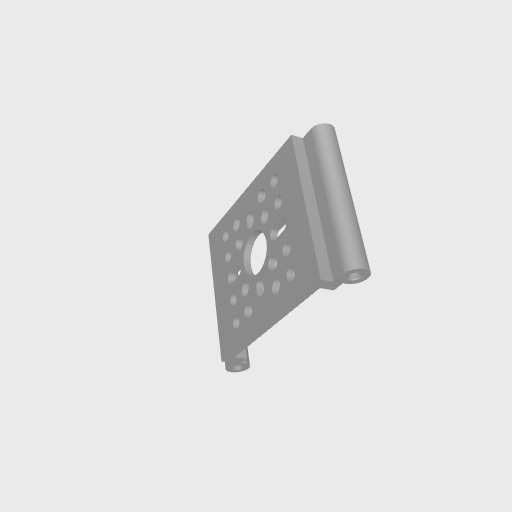
Part: RailChannel1H